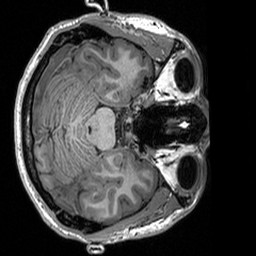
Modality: T1w
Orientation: axial
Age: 23
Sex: male
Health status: healthy
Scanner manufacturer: siemens
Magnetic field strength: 3 T
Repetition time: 2.3 s
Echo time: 0.00298 s